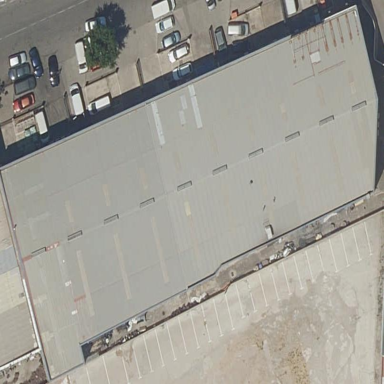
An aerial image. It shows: Industrial building.